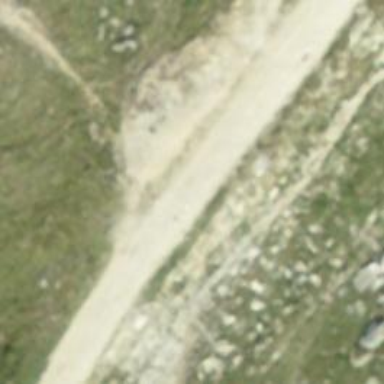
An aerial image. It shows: Dirt path.